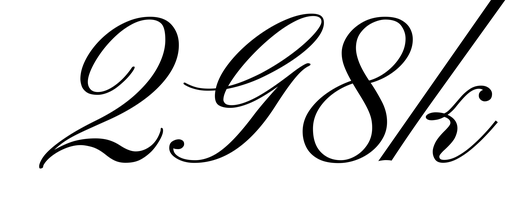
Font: PinyonScript-Regular